Breast ultrasound image
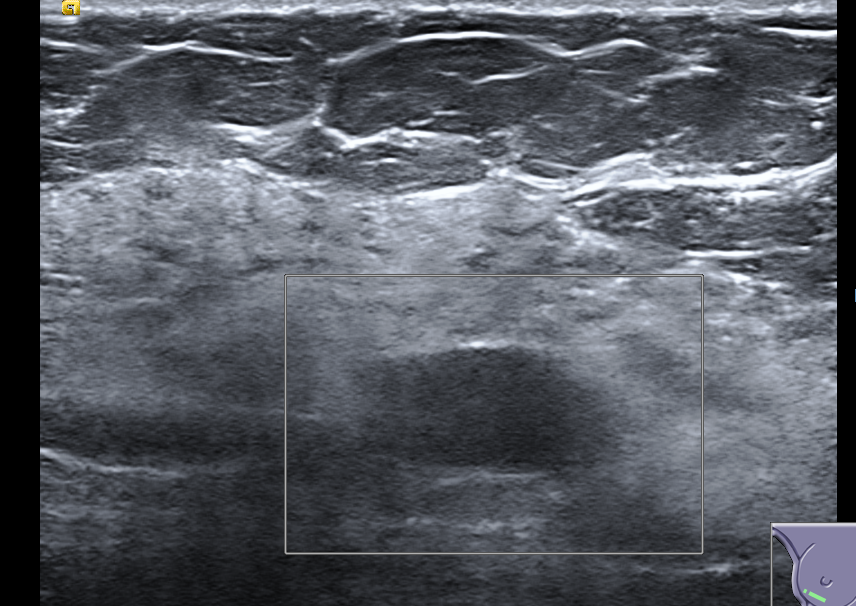
Diagnosis: benign